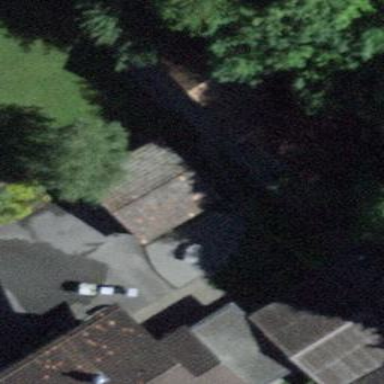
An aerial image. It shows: Garage building.